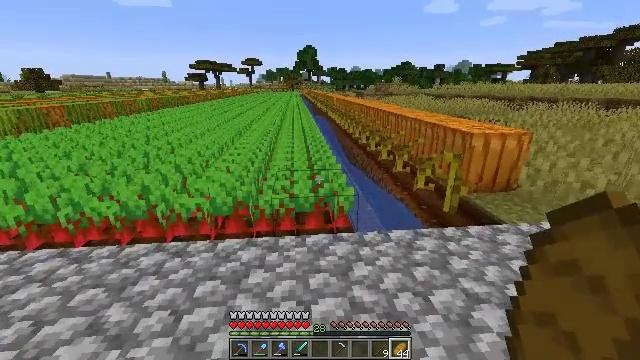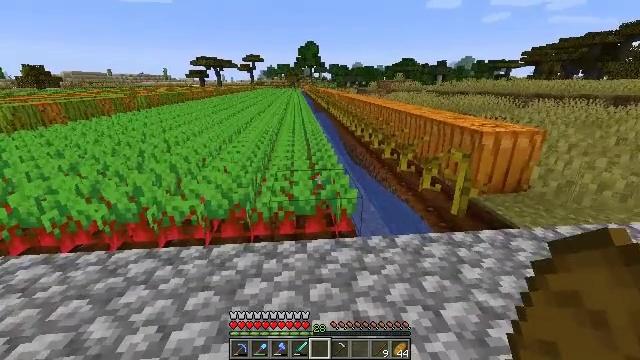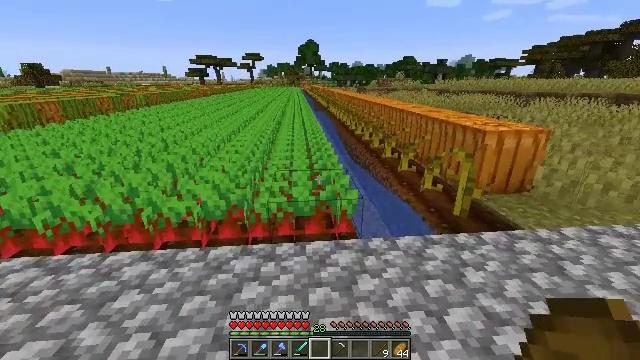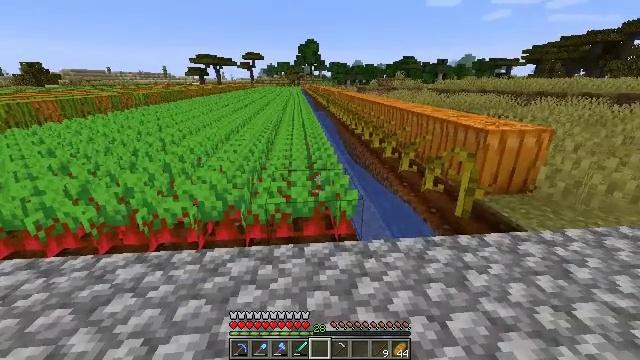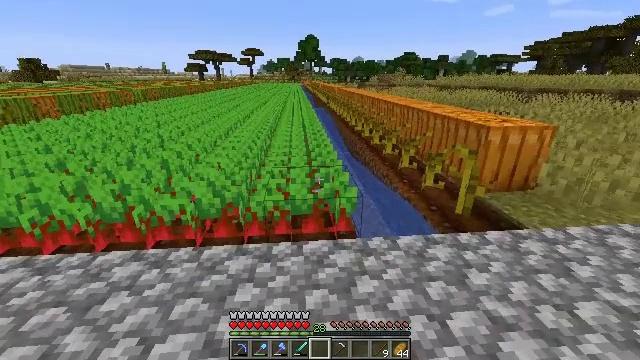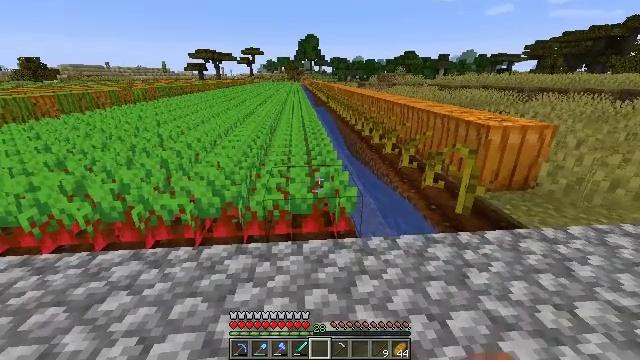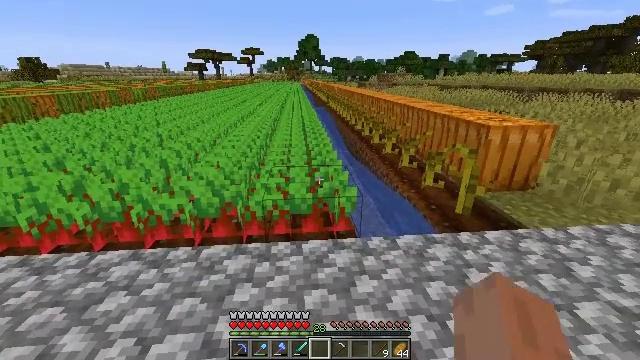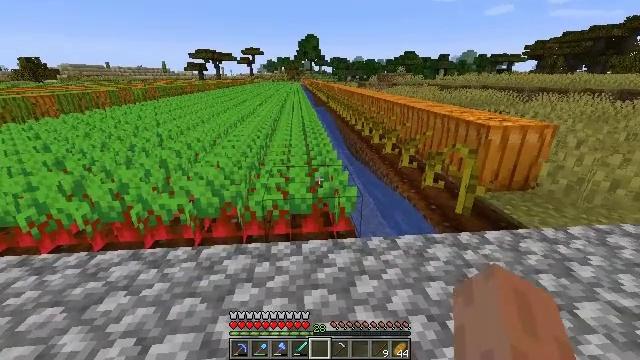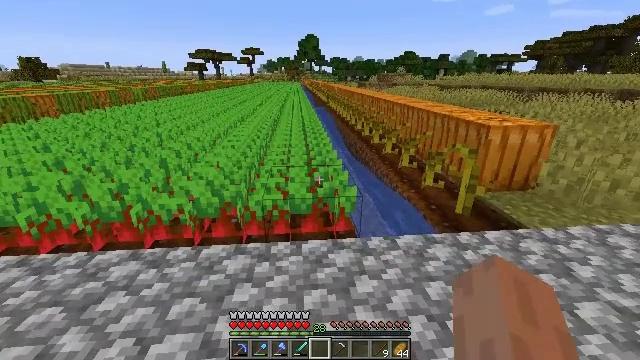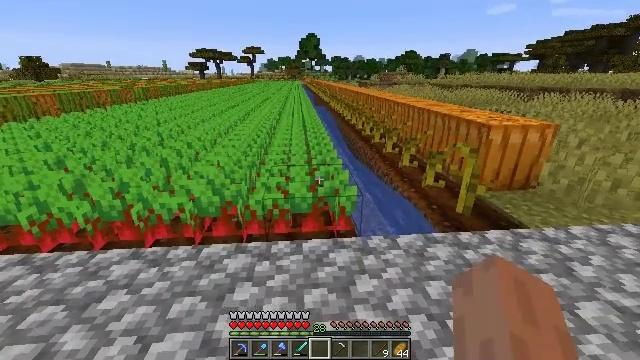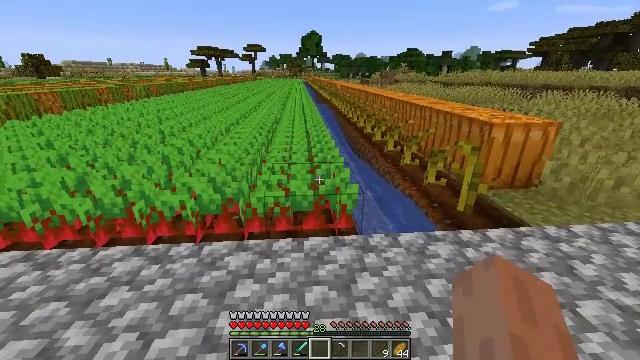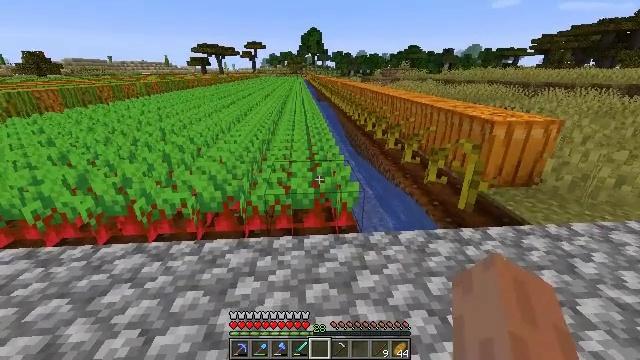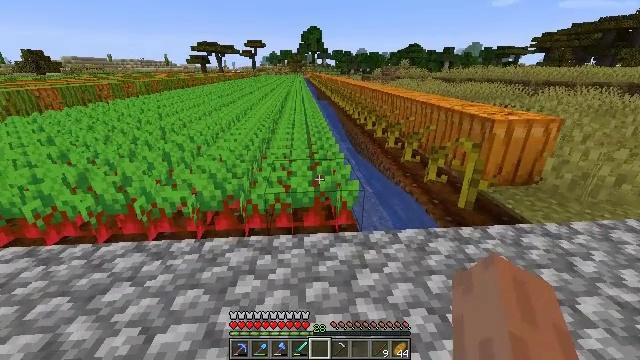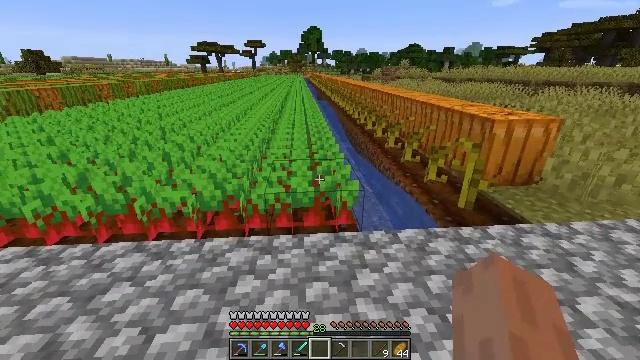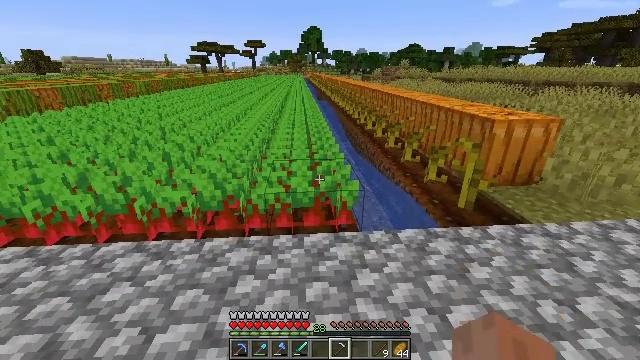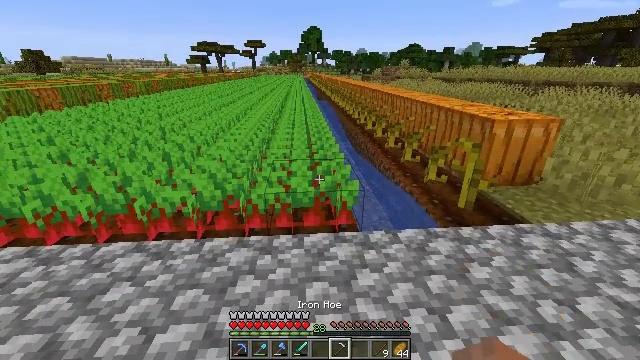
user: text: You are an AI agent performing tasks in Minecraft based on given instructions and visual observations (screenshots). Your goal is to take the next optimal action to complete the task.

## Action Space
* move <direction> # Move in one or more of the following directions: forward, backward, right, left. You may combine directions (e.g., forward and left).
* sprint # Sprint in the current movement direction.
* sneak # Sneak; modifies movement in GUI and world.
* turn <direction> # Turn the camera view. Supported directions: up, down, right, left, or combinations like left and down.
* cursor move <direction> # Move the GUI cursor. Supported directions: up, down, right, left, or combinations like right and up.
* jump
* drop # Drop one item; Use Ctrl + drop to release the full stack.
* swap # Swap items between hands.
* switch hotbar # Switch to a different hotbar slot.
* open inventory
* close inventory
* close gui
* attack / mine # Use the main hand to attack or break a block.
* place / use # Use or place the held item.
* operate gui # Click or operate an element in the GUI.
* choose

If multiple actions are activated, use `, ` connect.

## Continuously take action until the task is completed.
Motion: motion action
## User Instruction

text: Mine beetroots from the garden.
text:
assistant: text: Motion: switch to hotbar 5
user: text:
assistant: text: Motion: switch to hotbar 5
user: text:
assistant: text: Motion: switch to hotbar 5
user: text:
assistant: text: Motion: switch to hotbar 5
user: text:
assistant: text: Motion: no_op
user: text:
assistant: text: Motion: no_op
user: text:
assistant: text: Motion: no_op
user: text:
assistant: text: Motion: no_op
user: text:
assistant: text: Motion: no_op
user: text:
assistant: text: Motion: no_op
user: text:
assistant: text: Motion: no_op
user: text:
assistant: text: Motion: no_op
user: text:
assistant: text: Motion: no_op
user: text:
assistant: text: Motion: switch to hotbar 6
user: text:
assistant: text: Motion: switch to hotbar 6
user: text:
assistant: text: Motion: switch to hotbar 6
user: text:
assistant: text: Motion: no_op
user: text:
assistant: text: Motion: no_op
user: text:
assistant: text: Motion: turn left and down
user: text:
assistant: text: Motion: move forward, turn left
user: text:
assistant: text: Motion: move forward
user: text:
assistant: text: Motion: move forward
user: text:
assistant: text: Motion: no_op
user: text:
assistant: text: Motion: no_op
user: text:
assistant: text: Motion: turn right and down
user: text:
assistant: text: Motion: turn right and down
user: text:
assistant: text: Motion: no_op
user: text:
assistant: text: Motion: no_op
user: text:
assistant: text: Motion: no_op
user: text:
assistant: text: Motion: no_op